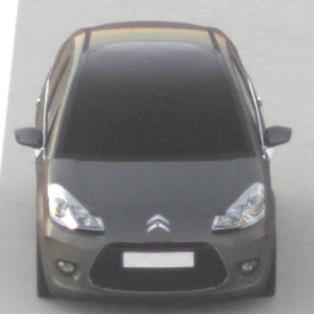
Make: Citroen
Model: C3 1.1
Detailed model: C3 (II)
Model produced from: 2010/01
Model produced until: 2012/03
Doors: 5
Color: gray
Road condition: dry road
Daytime: sunrise or sunset
Contrast: low contrast